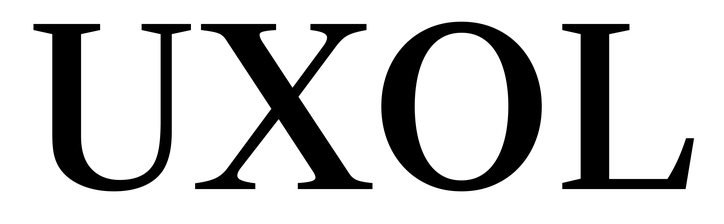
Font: LibreCaslonText_Medium